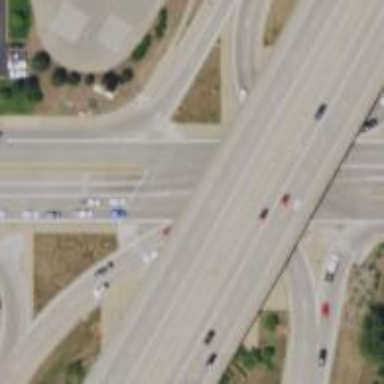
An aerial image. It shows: Trunk link highway.